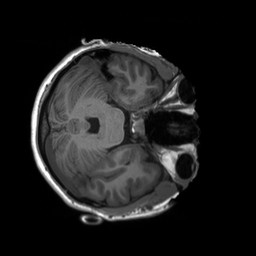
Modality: T1w
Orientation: axial
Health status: healthy
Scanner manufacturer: siemens
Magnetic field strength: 3 T
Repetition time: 2.3 s
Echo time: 0.00207 s